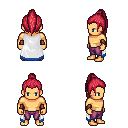
a pixel art fantasy rpg character, male body template, human, tanned skin, white trimmed cape, magenta pants, ruby red long topknot hairstyle, cloth bracers, four views (front, back, left, right), 2x2 character sprite sheet, small pixel art, hard edges, no anti-aliasing